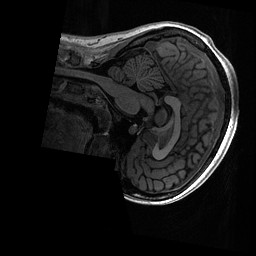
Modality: T1w
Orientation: sagittal
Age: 19
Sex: female
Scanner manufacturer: ge
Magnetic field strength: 3 T
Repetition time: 0.006952 s
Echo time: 0.00292 s